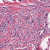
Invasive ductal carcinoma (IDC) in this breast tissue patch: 1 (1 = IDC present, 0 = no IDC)